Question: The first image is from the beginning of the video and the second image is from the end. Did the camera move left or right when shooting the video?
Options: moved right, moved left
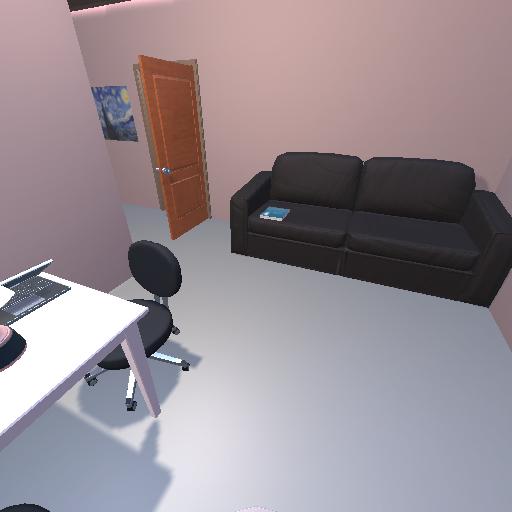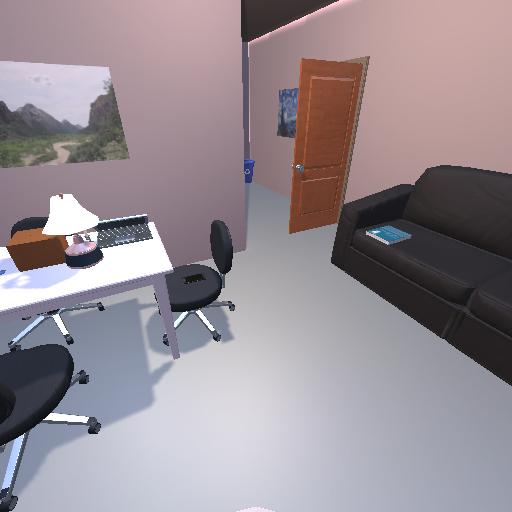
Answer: moved right